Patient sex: F
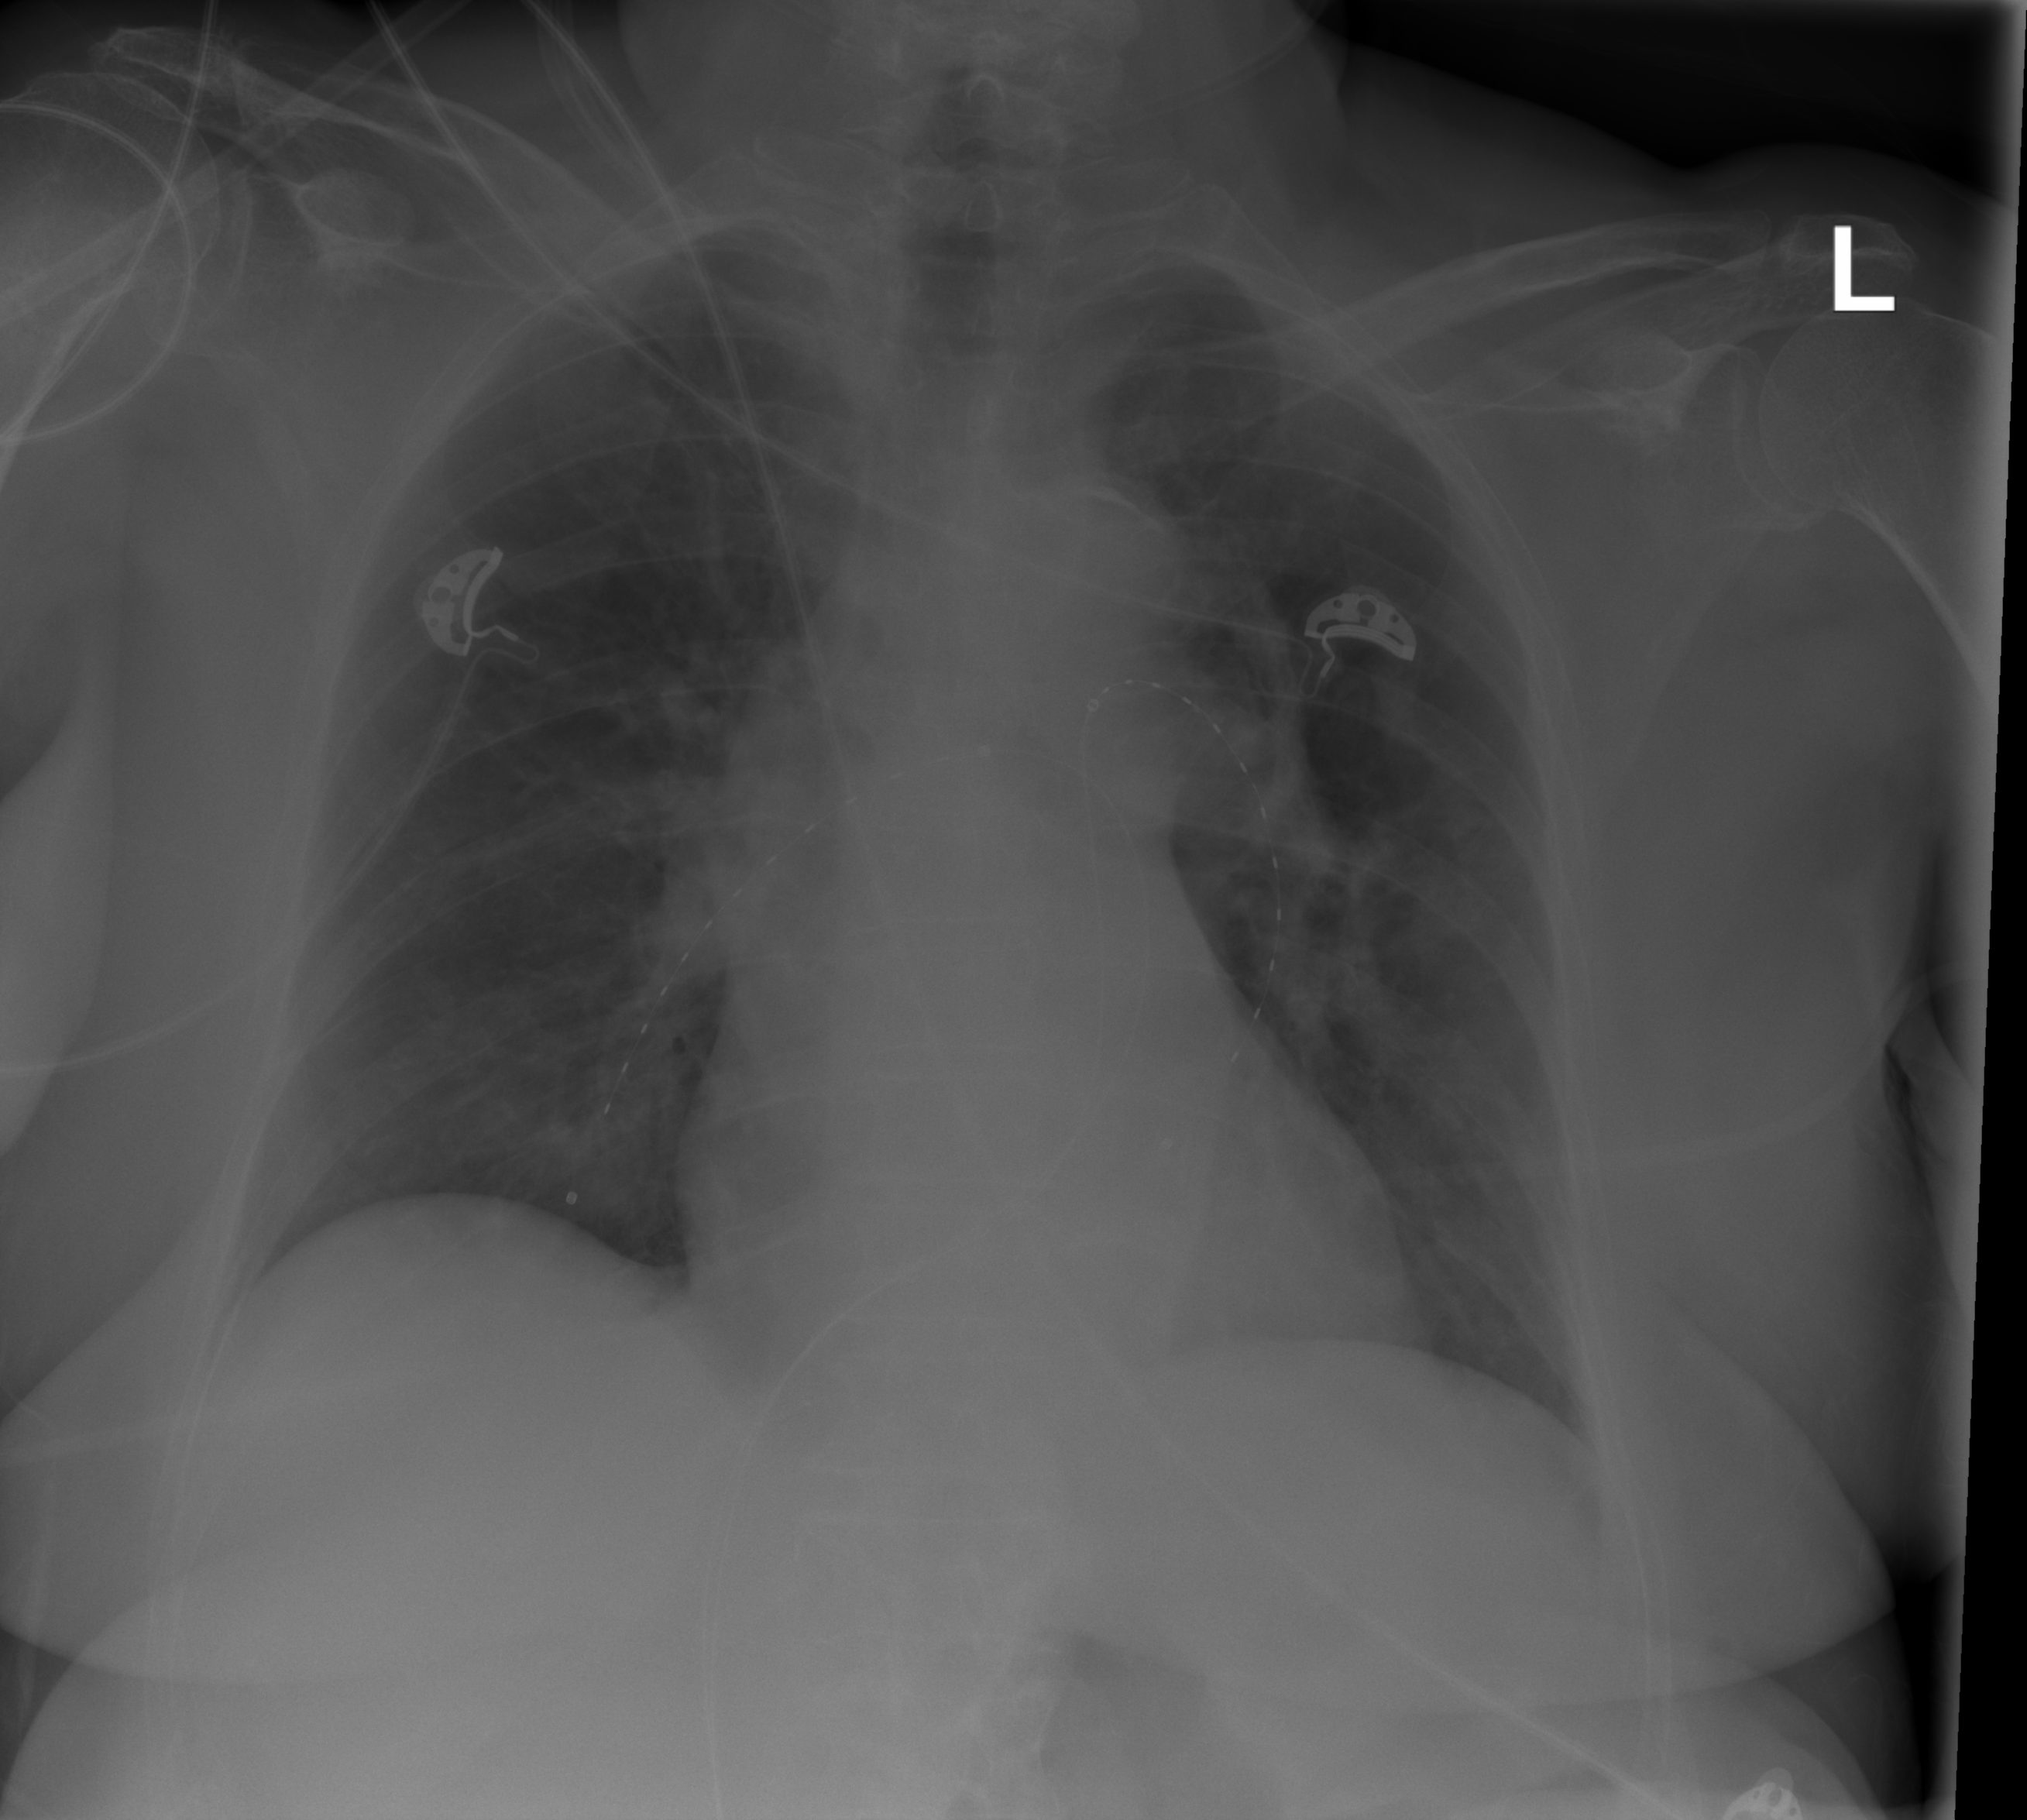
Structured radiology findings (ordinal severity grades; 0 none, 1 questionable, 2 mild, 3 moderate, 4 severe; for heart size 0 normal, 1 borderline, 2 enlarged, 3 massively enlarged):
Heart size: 2
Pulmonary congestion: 0
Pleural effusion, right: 0
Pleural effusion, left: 0
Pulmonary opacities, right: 0
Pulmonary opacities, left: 0
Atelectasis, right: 2
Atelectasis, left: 2